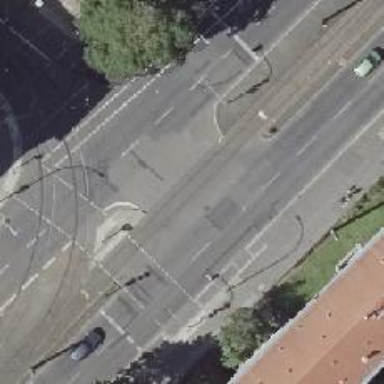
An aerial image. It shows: Tram level crossing on the railway.